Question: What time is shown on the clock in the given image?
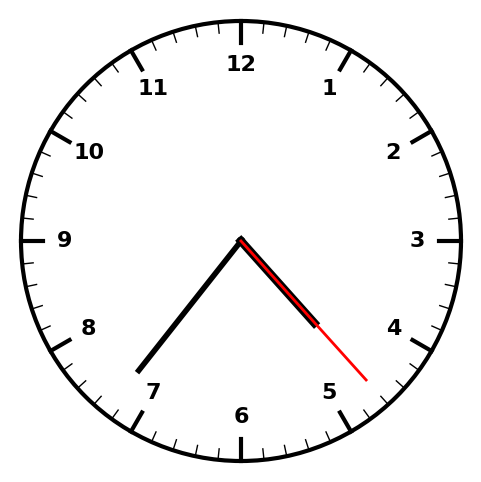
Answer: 04:36:23